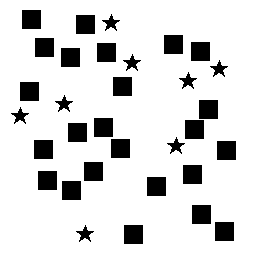
Squares: 24
Triangles: 0
Stars: 8
Total shapes: 32